Field crop: maize
Growth stage: 2
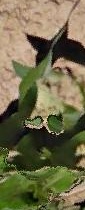
Species: maize